Question: I need some help implementing Dijkstra's Algorithm and was hoping someone would be able to assist me. I have it so that it is printing some of routes but it isn't capturing the correct costs for the path.
Here is my node structure:
'''
class Node
{
public enum Color {White, Gray, Black};
public string Name { get; set; } //city
public List<NeighborNode> Neighbors { get; set; } //Connected Edges
public Color nodeColor = Color.White;
public int timeDiscover { get; set; }//discover time
public int timeFinish { get; set; } // finish time
public Node()
{
Neighbors = new List<NeighborNode>();
}
public Node(string n, int discover)
{
Neighbors = new List<NeighborNode>();
this.Name = n;
timeDiscover = discover;
}
public Node(string n, NeighborNode e, decimal m)
{
Neighbors = new List<NeighborNode>();
this.Name = n;
this.Neighbors.Add(e);
}
}
class NeighborNode
{
public Node Name { get; set; }
public decimal Miles { get; set; } //Track the miles on the neighbor node
public NeighborNode() { }
public NeighborNode(Node n, decimal m)
{
Name = n;
Miles = m;
}
}
'''
Here is my algorithm:
'''
public void DijkstraAlgorithm(List<Node> graph)
{
List<DA> _algorithmList = new List<DA>(); //track the node cost/positioning
Stack<Node> _allCities = new Stack<Node>(); // add all cities into this for examination
Node _nodeToExamine = new Node(); //this is the node we're currently looking at.
decimal _cost = 0;
foreach (var city in graph) // putting these onto a stack for easy manipulation. Probably could have just made this a stack to start
{
_allCities.Push(city);
_algorithmList.Add(new DA(city));
}
_nodeToExamine = _allCities.Pop(); //pop off the first node
while (_allCities.Count != 0) // loop through each city
{
foreach (var neighbor in _nodeToExamine.Neighbors) //loop through each neighbor of the node
{
for (int i = 0; i < _algorithmList.Count; i++) //search the alorithm list for the current neighbor node
{
if (_algorithmList[i].Name.Name == neighbor.Name.Name) //found it
{
for (int j = 0; j < _algorithmList.Count; j++) //check for the cost of the parent node
{
if (_algorithmList[j].Name.Name == _nodeToExamine.Name) //looping through
{
if (_algorithmList[j].Cost != 100000000) //not infinity
_cost = _algorithmList[j].Cost; //set the cost to be the parent cost
break;
}
}
_cost = _cost + neighbor.Miles;
if (_algorithmList[i].Cost > _cost) // check to make sure the miles are less (better path)
{
_algorithmList[i].Parent = _nodeToExamine; //set the parent to be the top node
_algorithmList[i].Cost = _cost; // set the weight to be correct
break;
}
}
}
}
_cost = 0;
_nodeToExamine = _allCities.Pop();
}
}
'''
This is what the graph looks like:

The graph list node is essentially
> Node -- Neighbor Nodes
So for example:
> Node = Olympia, Neighbor Nodes = Lacey and Tacoma
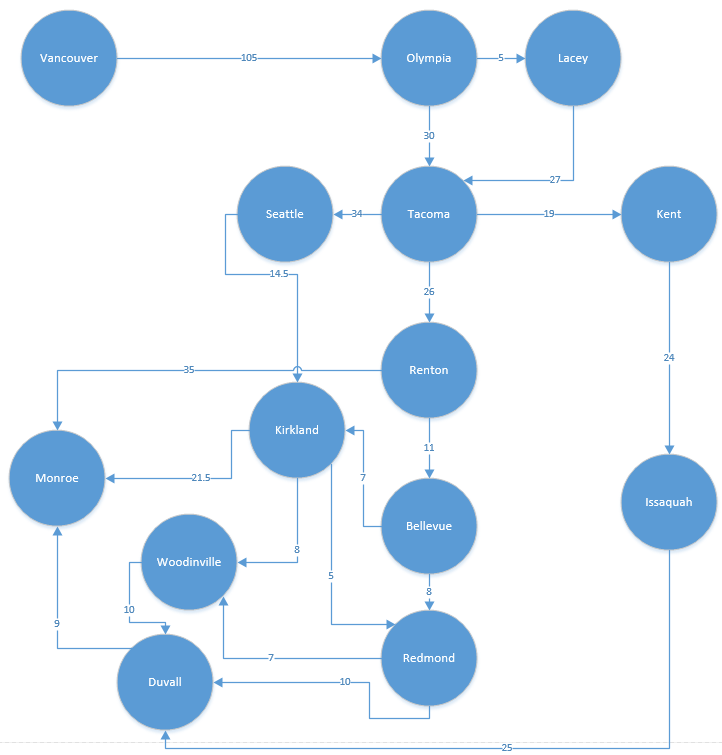
Answer: I needed to rewrite the entire algorithm as it wasn't processing correctly:
'''
public void DijkstraAlgorithm(List<Node> graph)
{
List<DA> _algorithmList = new List<DA>(); //track the node cost/positioning
DA _nodeToExamine = new DA(); //this is the node we're currently looking at.
bool flag = true; //for exting the while loop later
foreach (var node in graph)
{
_algorithmList.Add(new DA(node));
}
foreach (var children in _algorithmList[0].Name.Neighbors) //just starting at the first node
{
for (int i = 0; i < _algorithmList.Count; i++)
{
if (children.Name == _algorithmList[i].Name)
{
_algorithmList[i].Parent = _algorithmList[0].Name;
_algorithmList[i].Cost = children.Miles;
_algorithmList[0].Complete = true;
}
}
}
while (flag) //loop through the rest to organize
{
_algorithmList = _algorithmList.OrderBy(x => x.Cost).ToList(); //sort by shortest path
for (int i = 0; i < _algorithmList.Count; i++) //loop through each looking for a node that isn't complete
{
if (_algorithmList[i].Complete == false)
{
_nodeToExamine = _algorithmList[i];
break;
}
if (i == 13) //if the counter reaches 13 then we have completed all nodes and should bail out of the loop
flag = false;
}
if (_nodeToExamine.Name.Neighbors.Count == 0) //set any nodes that do not have children to be complete
{
_nodeToExamine.Complete = true;
}
foreach (var children in _nodeToExamine.Name.Neighbors) //loop through the children/neighbors to see if there's one with a shorter path
{
for (int i = 0; i < _algorithmList.Count; i++)
{
if (children.Name == _algorithmList[i].Name)
{
if (_nodeToExamine.Cost + children.Miles < _algorithmList[i].Cost) //found a better path
{
_algorithmList[i].Parent = _nodeToExamine.Name;
_algorithmList[i].Cost = _nodeToExamine.Cost + children.Miles;
}
}
}
_nodeToExamine.Complete = true;
}
}
PrintDijkstraAlgoirthm(_algorithmList);
}
public void PrintDijkstraAlgoirthm(List<DA> _finalList)
{
foreach (var item in _finalList)
{
if (item.Parent != null)
Console.WriteLine("{0} ---> {1}: {2}", item.Parent.Name, item.Name.Name, item.Cost);
}
}
'''